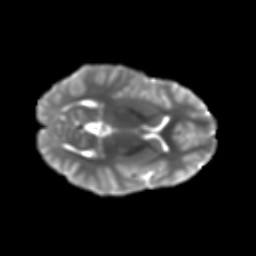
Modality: T2w
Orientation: axial
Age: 12
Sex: female
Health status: ill
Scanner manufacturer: ge
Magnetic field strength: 3 T
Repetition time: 6.752 s
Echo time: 0.079 s